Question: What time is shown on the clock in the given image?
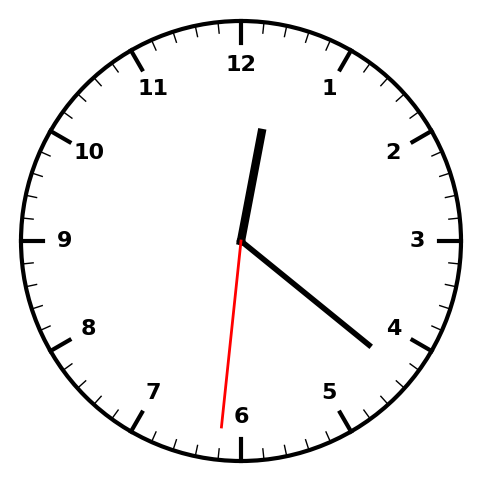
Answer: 12:21:31